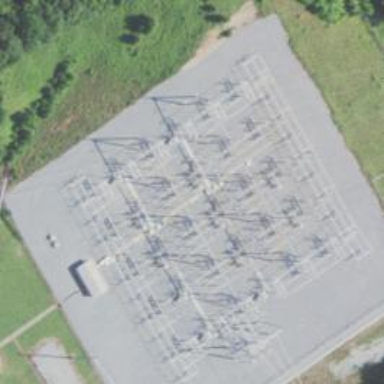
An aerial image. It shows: Switch used for power control.